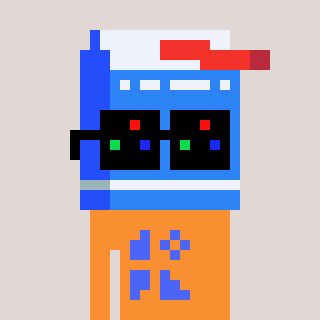
a pixel art character with square black sunglasses, a milk-shaped head and a orange-colored body on a warm background